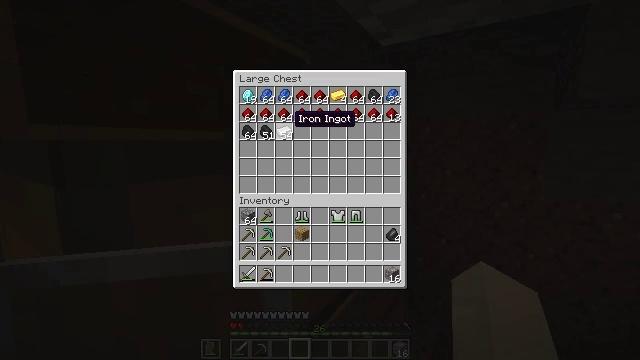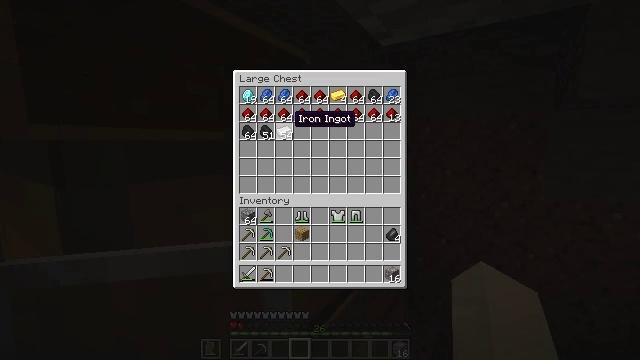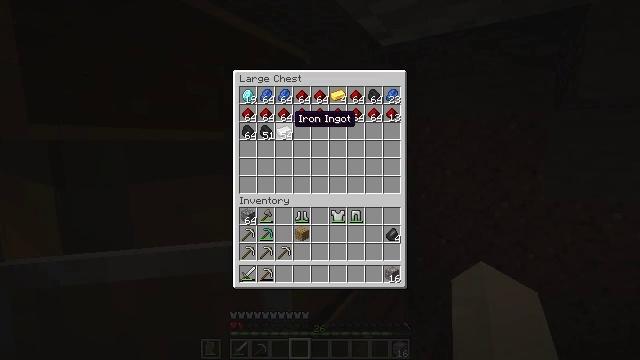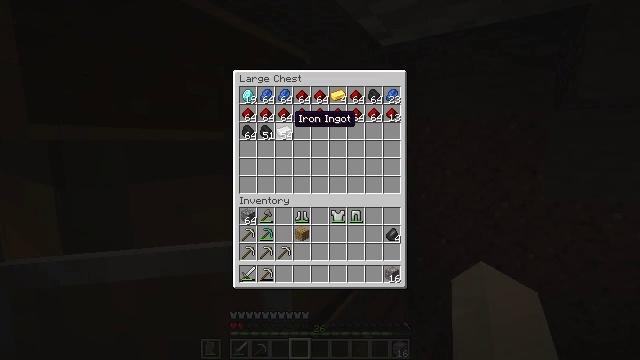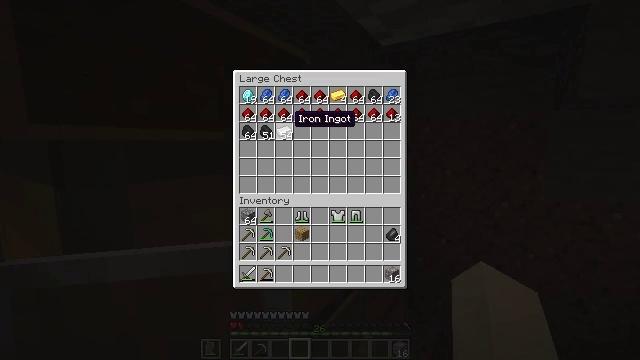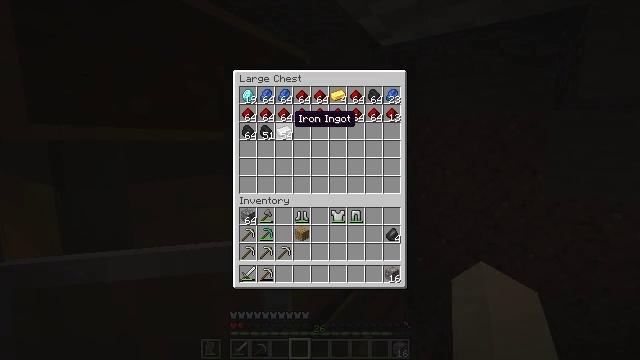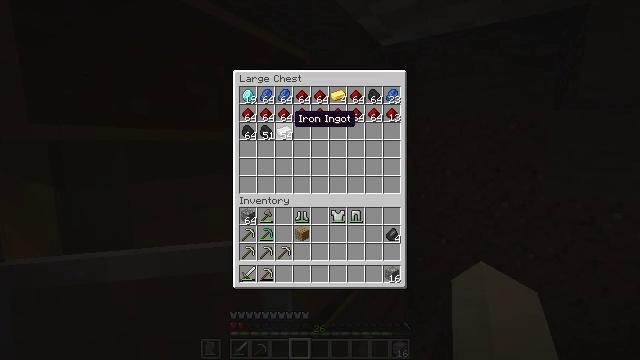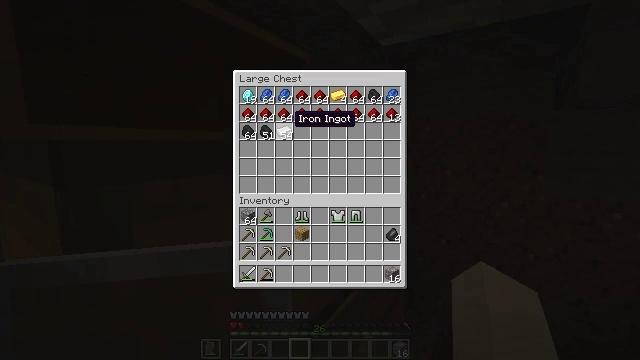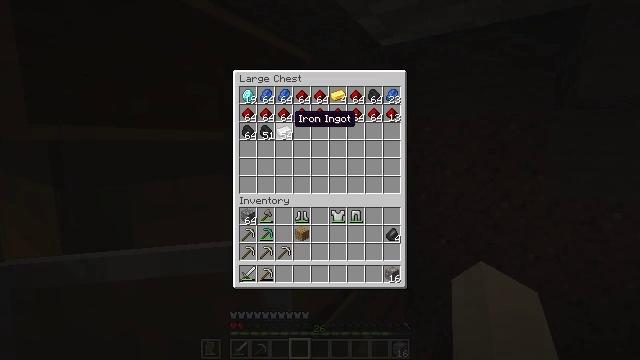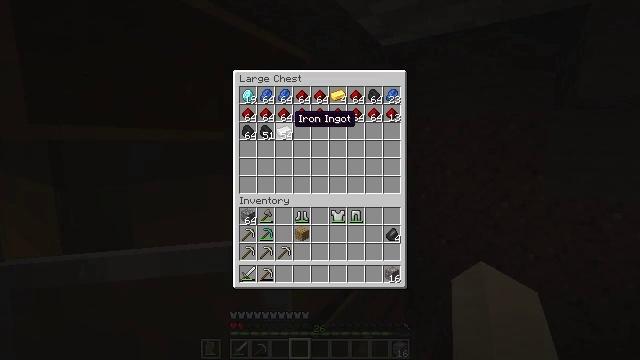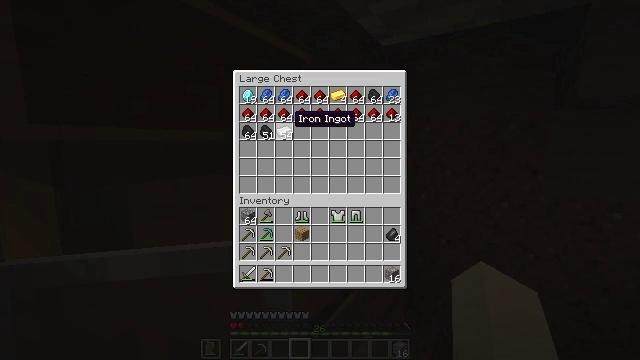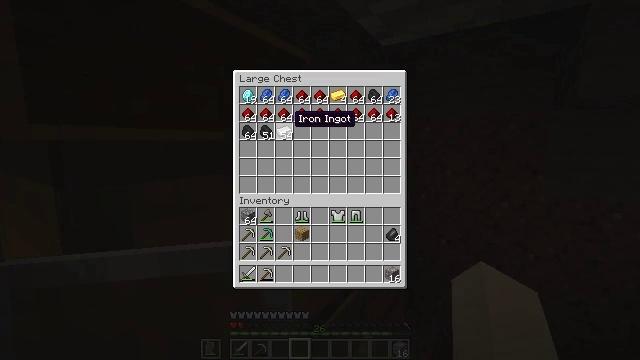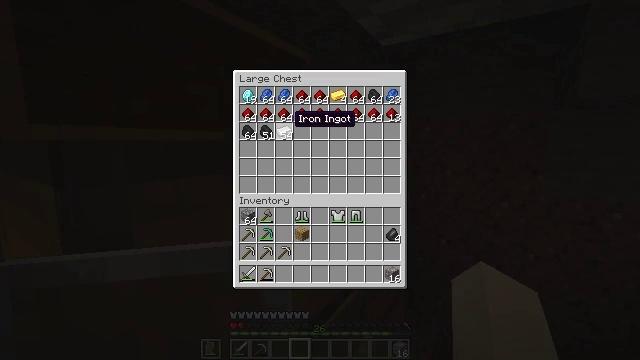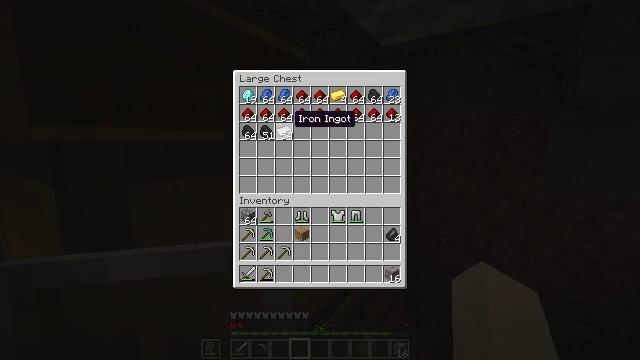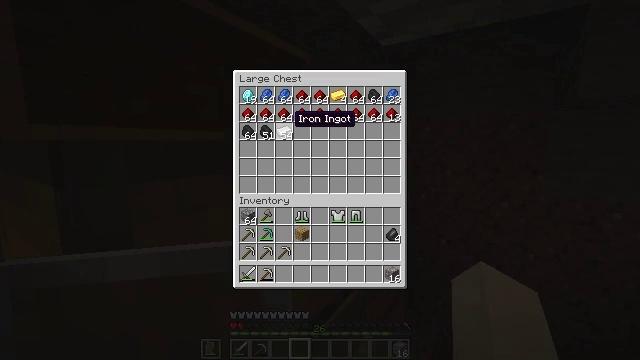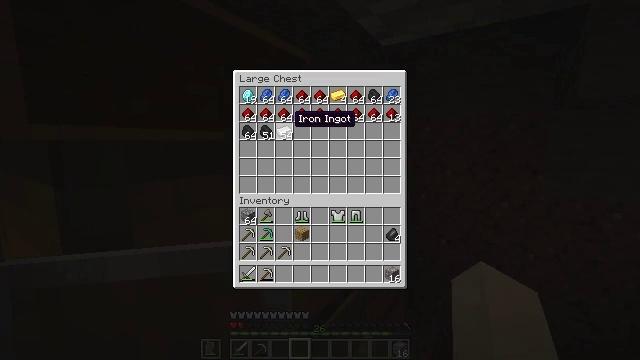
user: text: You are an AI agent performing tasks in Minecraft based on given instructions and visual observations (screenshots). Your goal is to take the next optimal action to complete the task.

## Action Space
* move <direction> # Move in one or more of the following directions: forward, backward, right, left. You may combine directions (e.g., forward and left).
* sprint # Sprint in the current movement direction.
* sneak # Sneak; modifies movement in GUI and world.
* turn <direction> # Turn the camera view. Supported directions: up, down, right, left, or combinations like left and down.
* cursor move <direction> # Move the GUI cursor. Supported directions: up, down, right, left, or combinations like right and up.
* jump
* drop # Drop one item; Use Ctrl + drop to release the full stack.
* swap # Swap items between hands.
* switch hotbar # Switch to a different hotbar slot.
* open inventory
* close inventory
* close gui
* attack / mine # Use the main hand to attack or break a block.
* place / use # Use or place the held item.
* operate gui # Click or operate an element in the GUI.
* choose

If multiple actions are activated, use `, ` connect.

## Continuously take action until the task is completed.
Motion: motion action
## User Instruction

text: Craft a cobblestone wall.
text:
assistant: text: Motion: no_op
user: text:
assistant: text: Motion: no_op
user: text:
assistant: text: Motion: no_op
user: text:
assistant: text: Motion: no_op
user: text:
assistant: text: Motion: no_op
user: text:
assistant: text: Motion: no_op
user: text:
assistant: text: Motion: no_op
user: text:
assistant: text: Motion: no_op
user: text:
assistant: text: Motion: no_op
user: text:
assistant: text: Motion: no_op
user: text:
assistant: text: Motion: no_op
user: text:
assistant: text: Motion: no_op
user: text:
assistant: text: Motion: no_op
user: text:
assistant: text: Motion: no_op
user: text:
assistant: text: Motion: no_op
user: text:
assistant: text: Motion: no_op
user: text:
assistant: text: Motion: no_op
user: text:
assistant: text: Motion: no_op
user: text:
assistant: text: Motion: no_op
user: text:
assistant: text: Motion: no_op
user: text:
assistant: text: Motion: no_op
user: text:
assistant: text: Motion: no_op
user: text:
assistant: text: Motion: no_op
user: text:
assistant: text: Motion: no_op
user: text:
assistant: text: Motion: no_op
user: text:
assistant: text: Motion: no_op
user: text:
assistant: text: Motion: no_op
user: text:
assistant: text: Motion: no_op
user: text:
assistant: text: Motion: no_op
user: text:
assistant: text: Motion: no_op